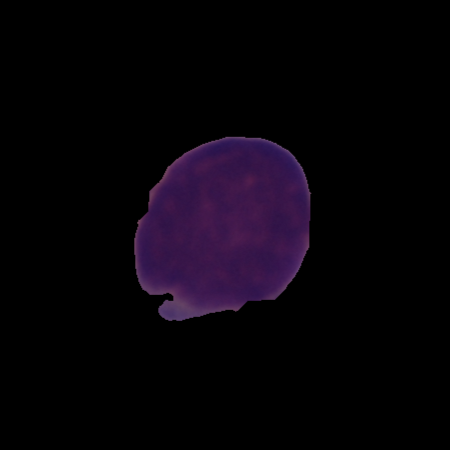
Label: cancer